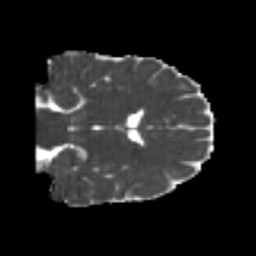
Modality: MD
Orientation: coronal
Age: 22
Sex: male
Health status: healthy
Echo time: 0.074 s